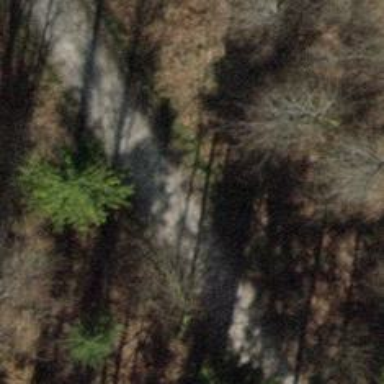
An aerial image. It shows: Track road often used by forestry vehicles with grade3 track type.